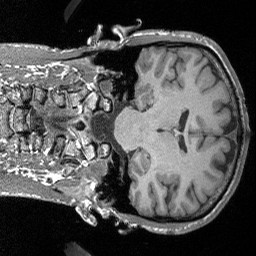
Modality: T1w
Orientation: coronal
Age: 25
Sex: male
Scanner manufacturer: siemens
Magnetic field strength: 3 T
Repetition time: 1.9 s
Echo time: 0.00227 s